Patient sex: M
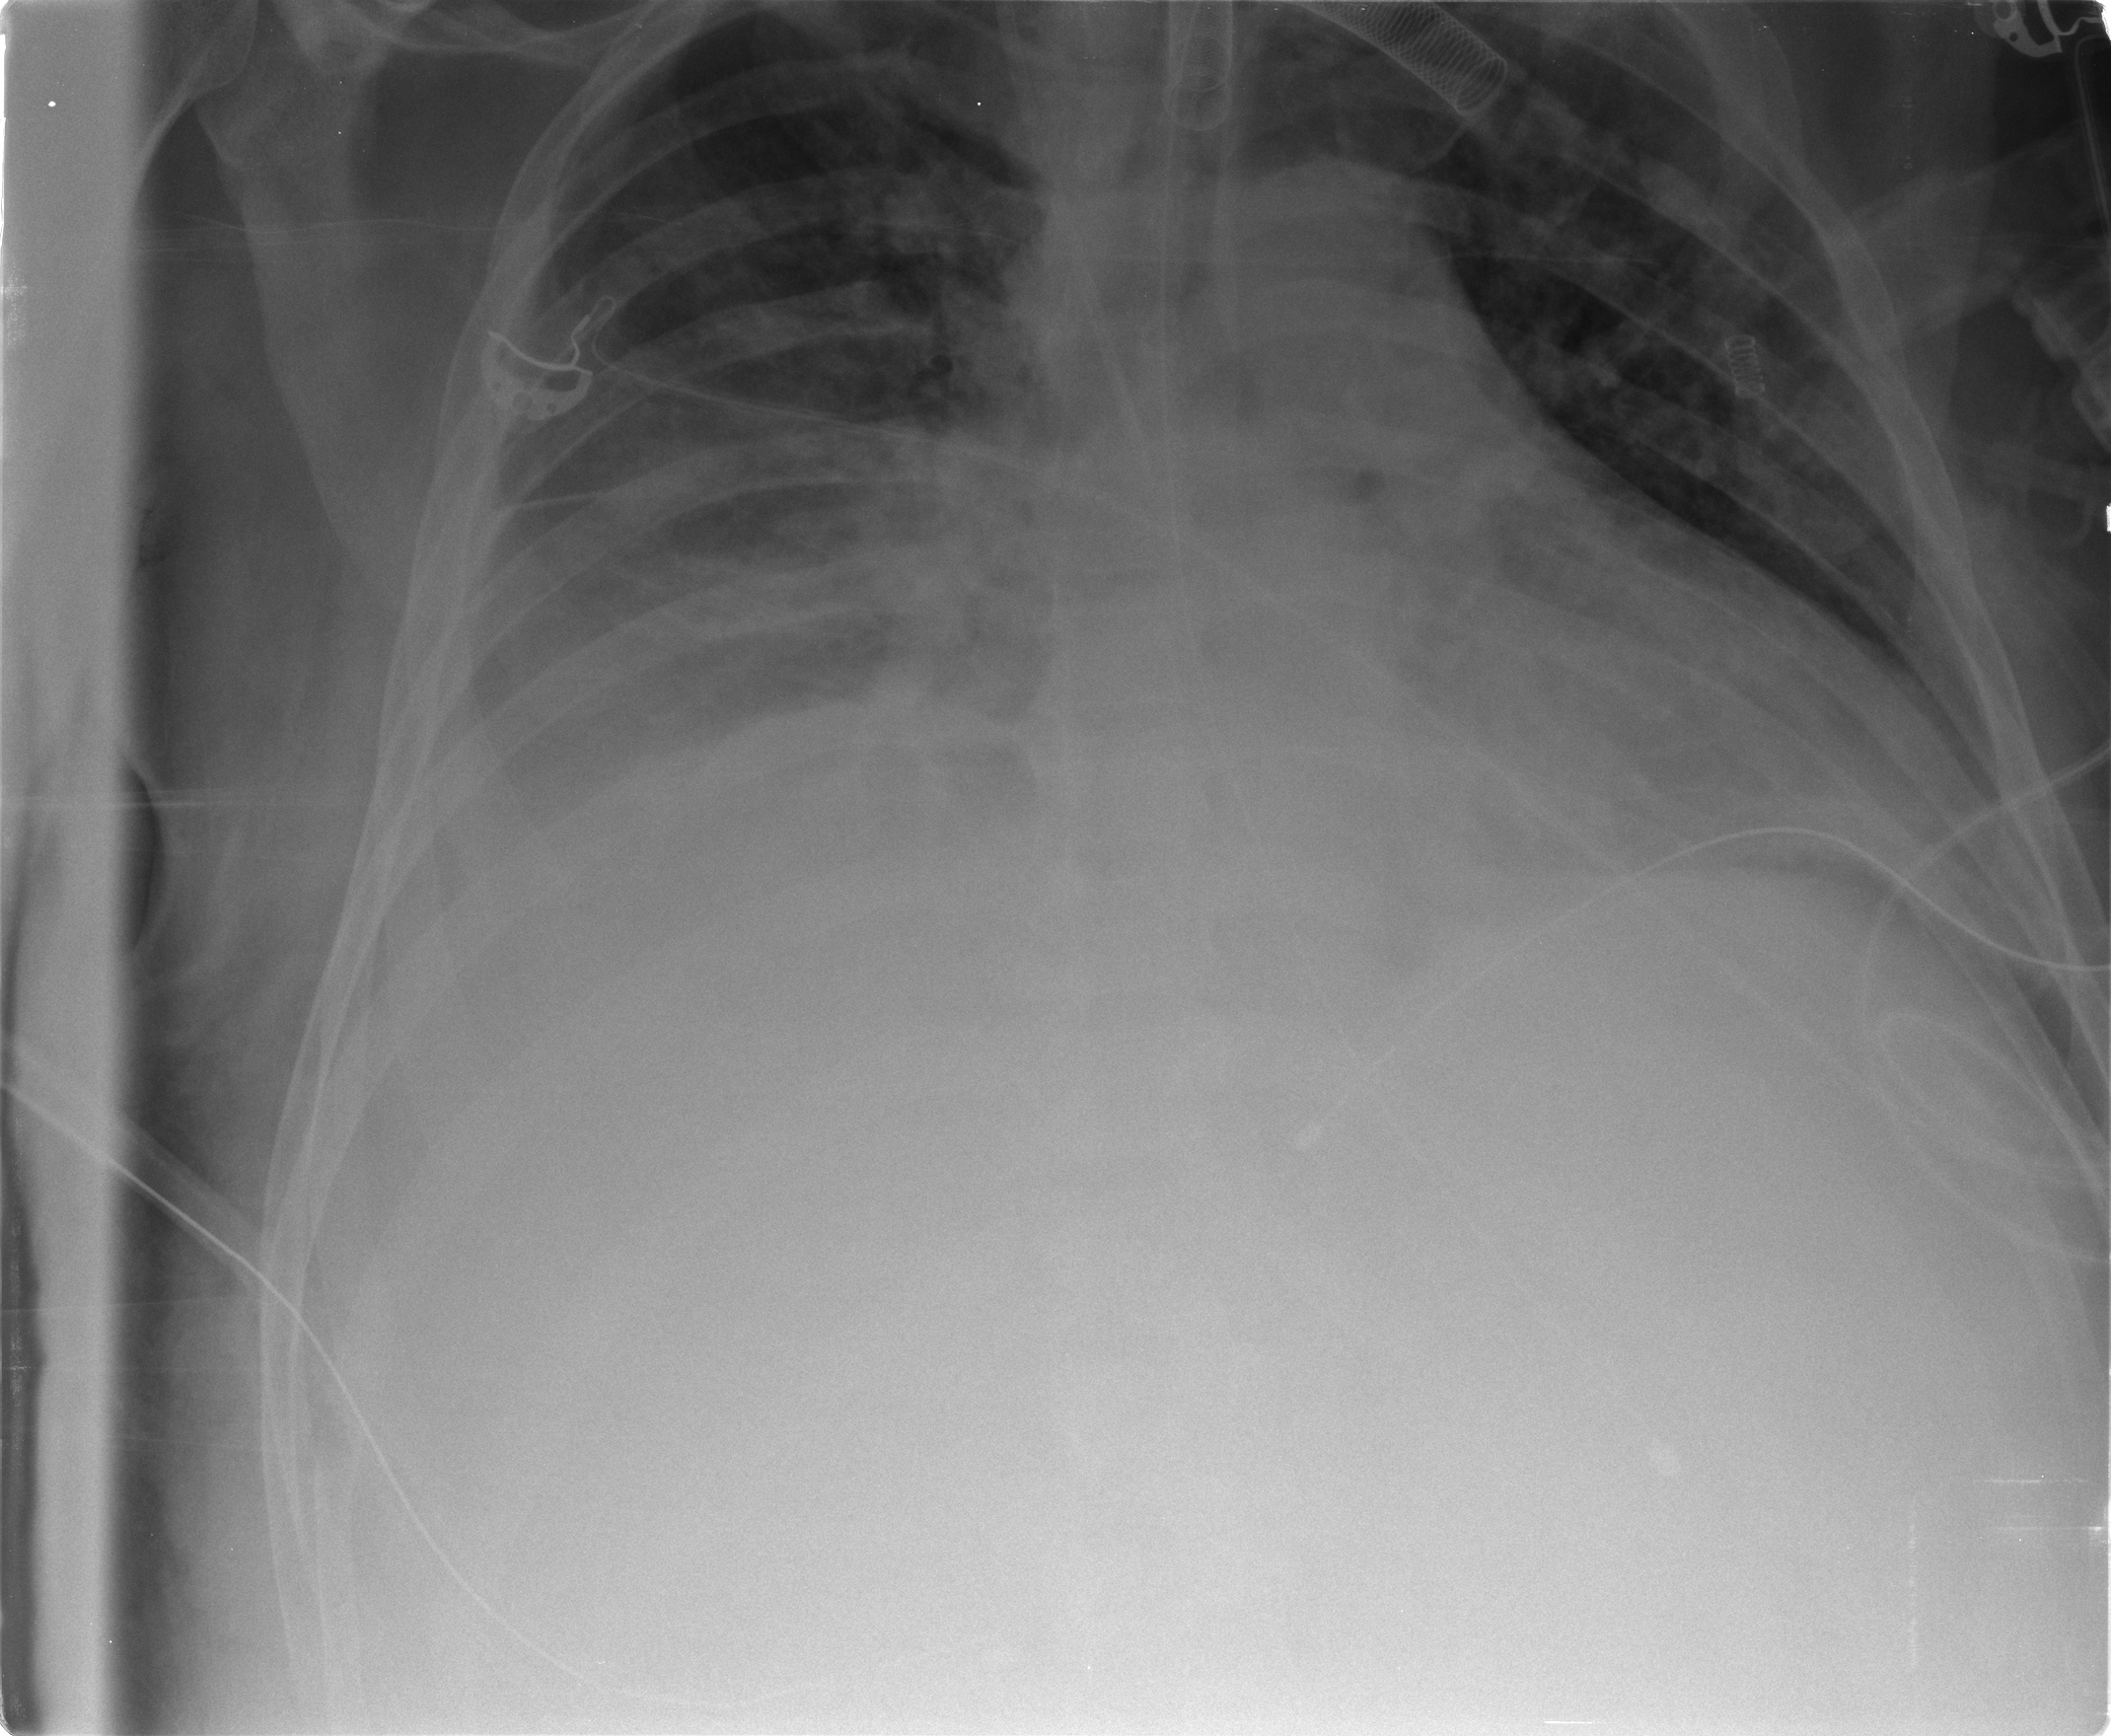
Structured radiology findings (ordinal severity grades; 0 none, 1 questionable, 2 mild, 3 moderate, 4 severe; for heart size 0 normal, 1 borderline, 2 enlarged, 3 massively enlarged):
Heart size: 1
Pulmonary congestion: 2
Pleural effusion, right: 2
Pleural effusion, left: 0
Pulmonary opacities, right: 0
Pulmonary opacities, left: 0
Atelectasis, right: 2
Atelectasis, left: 2